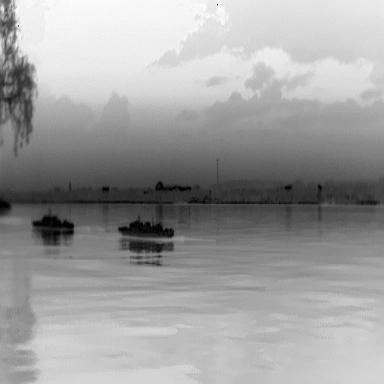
There are two warships in the infrared image.